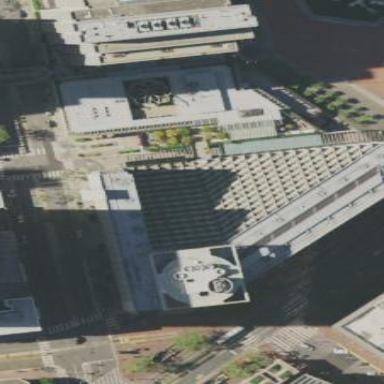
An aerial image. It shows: Part of building.